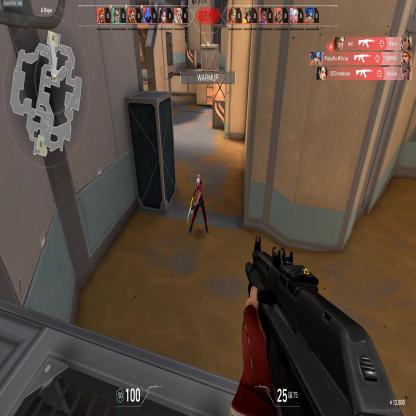
Label: enemy